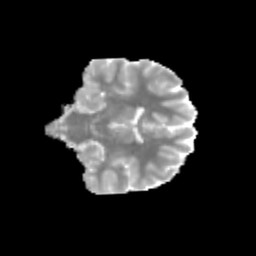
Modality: MD
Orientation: coronal
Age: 13
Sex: female
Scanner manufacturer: siemens
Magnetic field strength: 3 T
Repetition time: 3.8 s
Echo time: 0.07 s